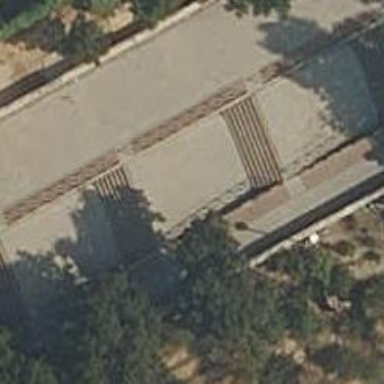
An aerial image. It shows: Steps made of paving stones.